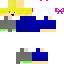
A male human skin with medium skin, wearing blonde long hair dressed in a blue tshirt and gray pants, featuring a closed mouth.